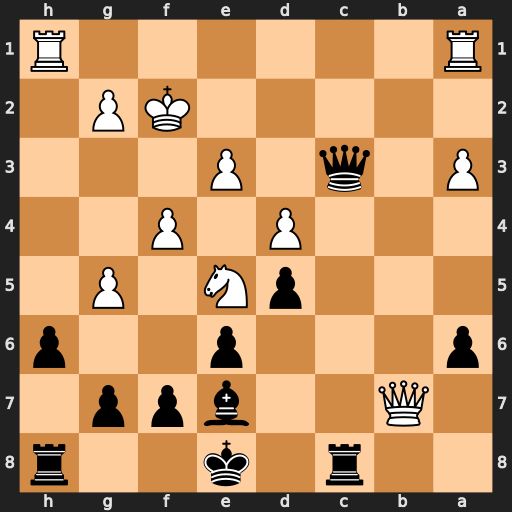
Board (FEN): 2r1k2r/1Q2bpp1/p3p2p/3pN1P1/3P1P2/P1q1P3/5KP1/R6R
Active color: b
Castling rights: k
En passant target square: -
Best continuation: Qd2+ Kf3 Rc2 Qc6+ Rxc6